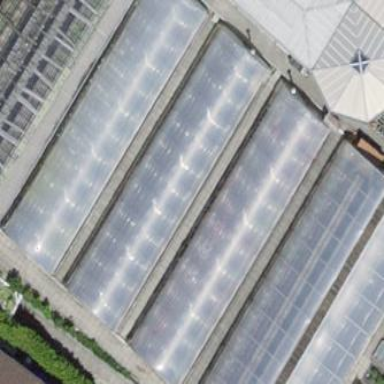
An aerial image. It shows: Greenhouse.